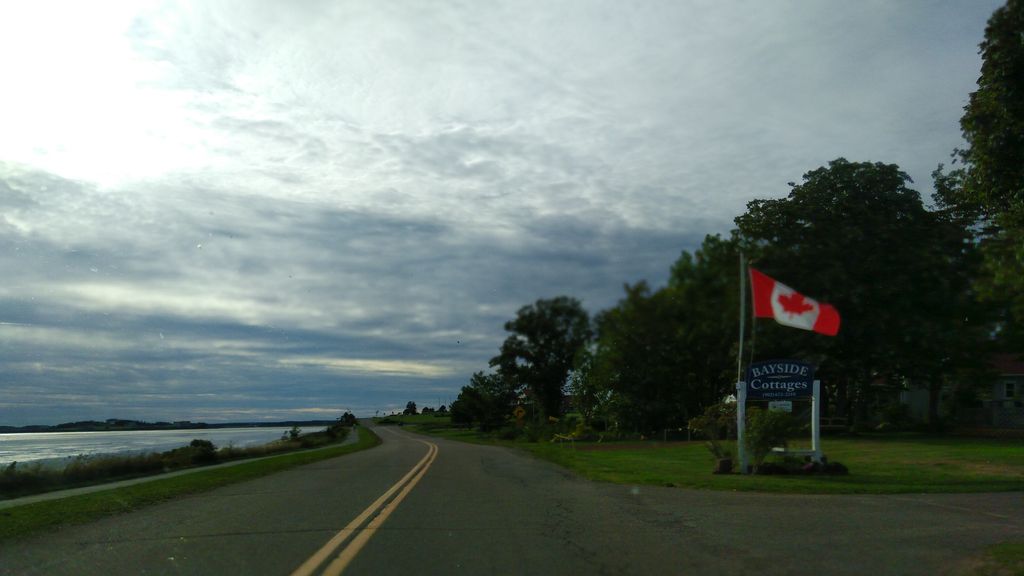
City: charlottetown